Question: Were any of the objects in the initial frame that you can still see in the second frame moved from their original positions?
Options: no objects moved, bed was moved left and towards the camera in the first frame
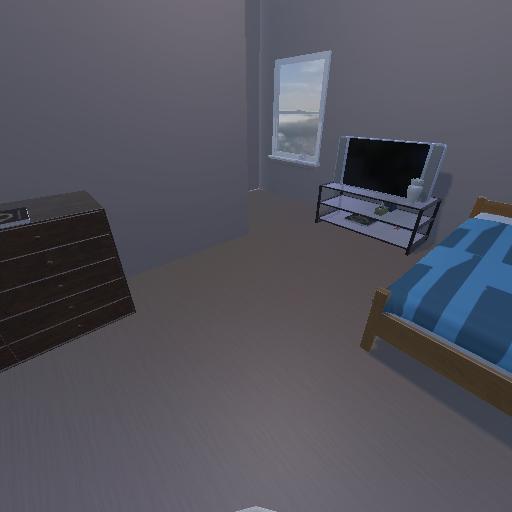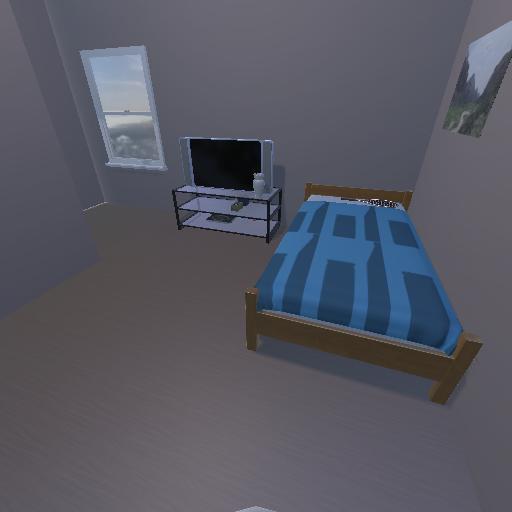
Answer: no objects moved